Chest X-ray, AP view. Patient: 21 years old, sex F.
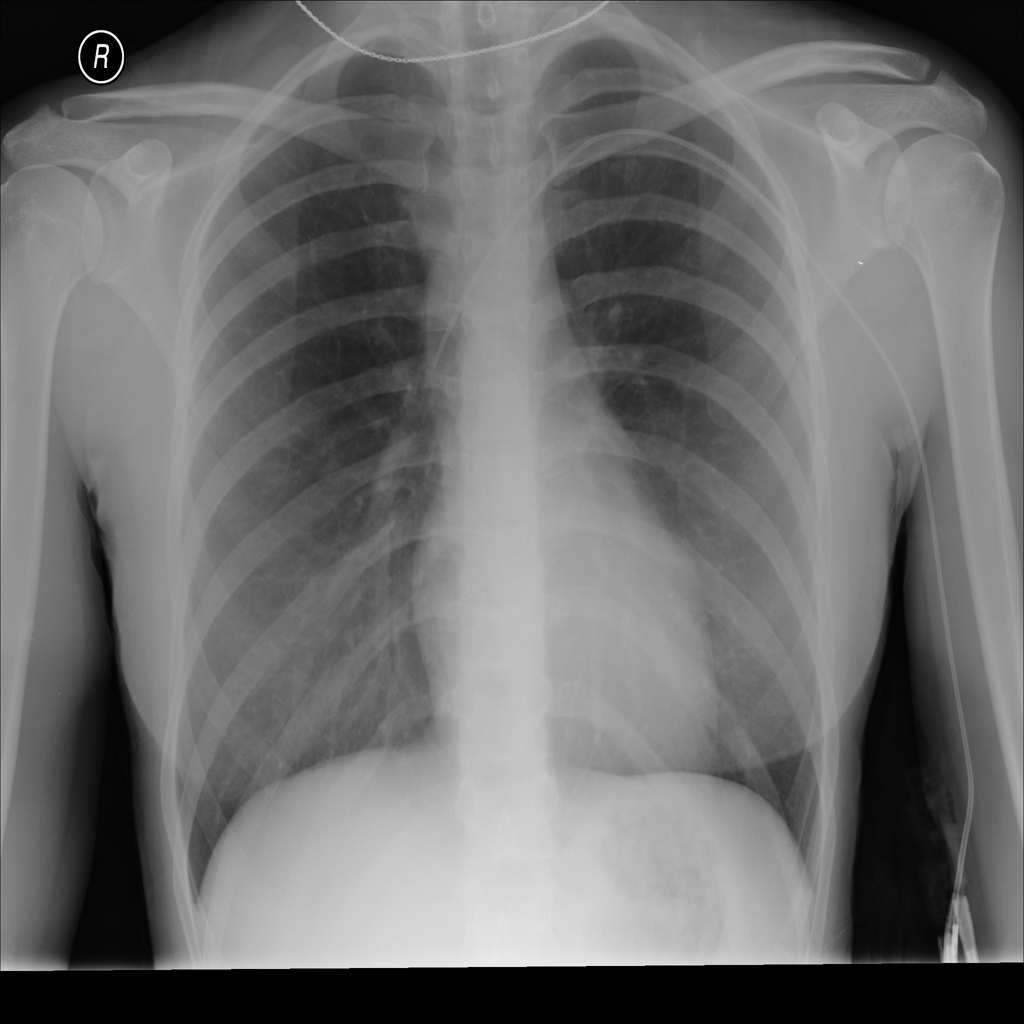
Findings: No Finding